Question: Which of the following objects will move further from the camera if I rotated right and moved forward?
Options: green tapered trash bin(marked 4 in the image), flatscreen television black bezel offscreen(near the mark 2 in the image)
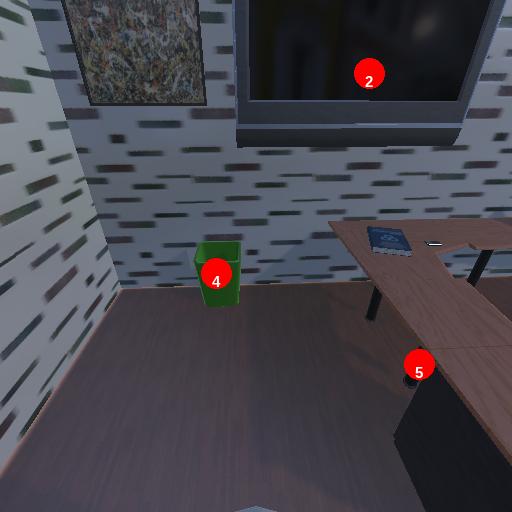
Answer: green tapered trash bin(marked 4 in the image)